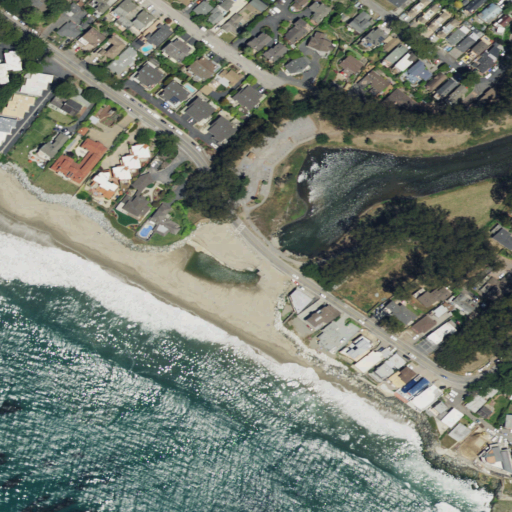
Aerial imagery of beach in California named Moran Lake Beach containing open water, medium intensity development, low intensity development, high intensity development, open development, herbaceous wetlands, woody wetlands, and barren land